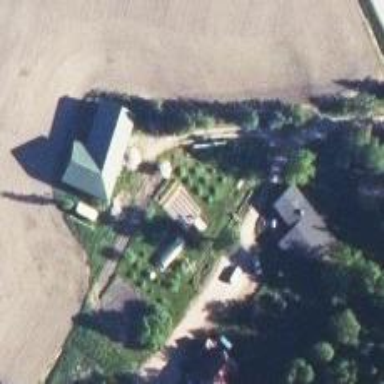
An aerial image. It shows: Farm.